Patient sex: M
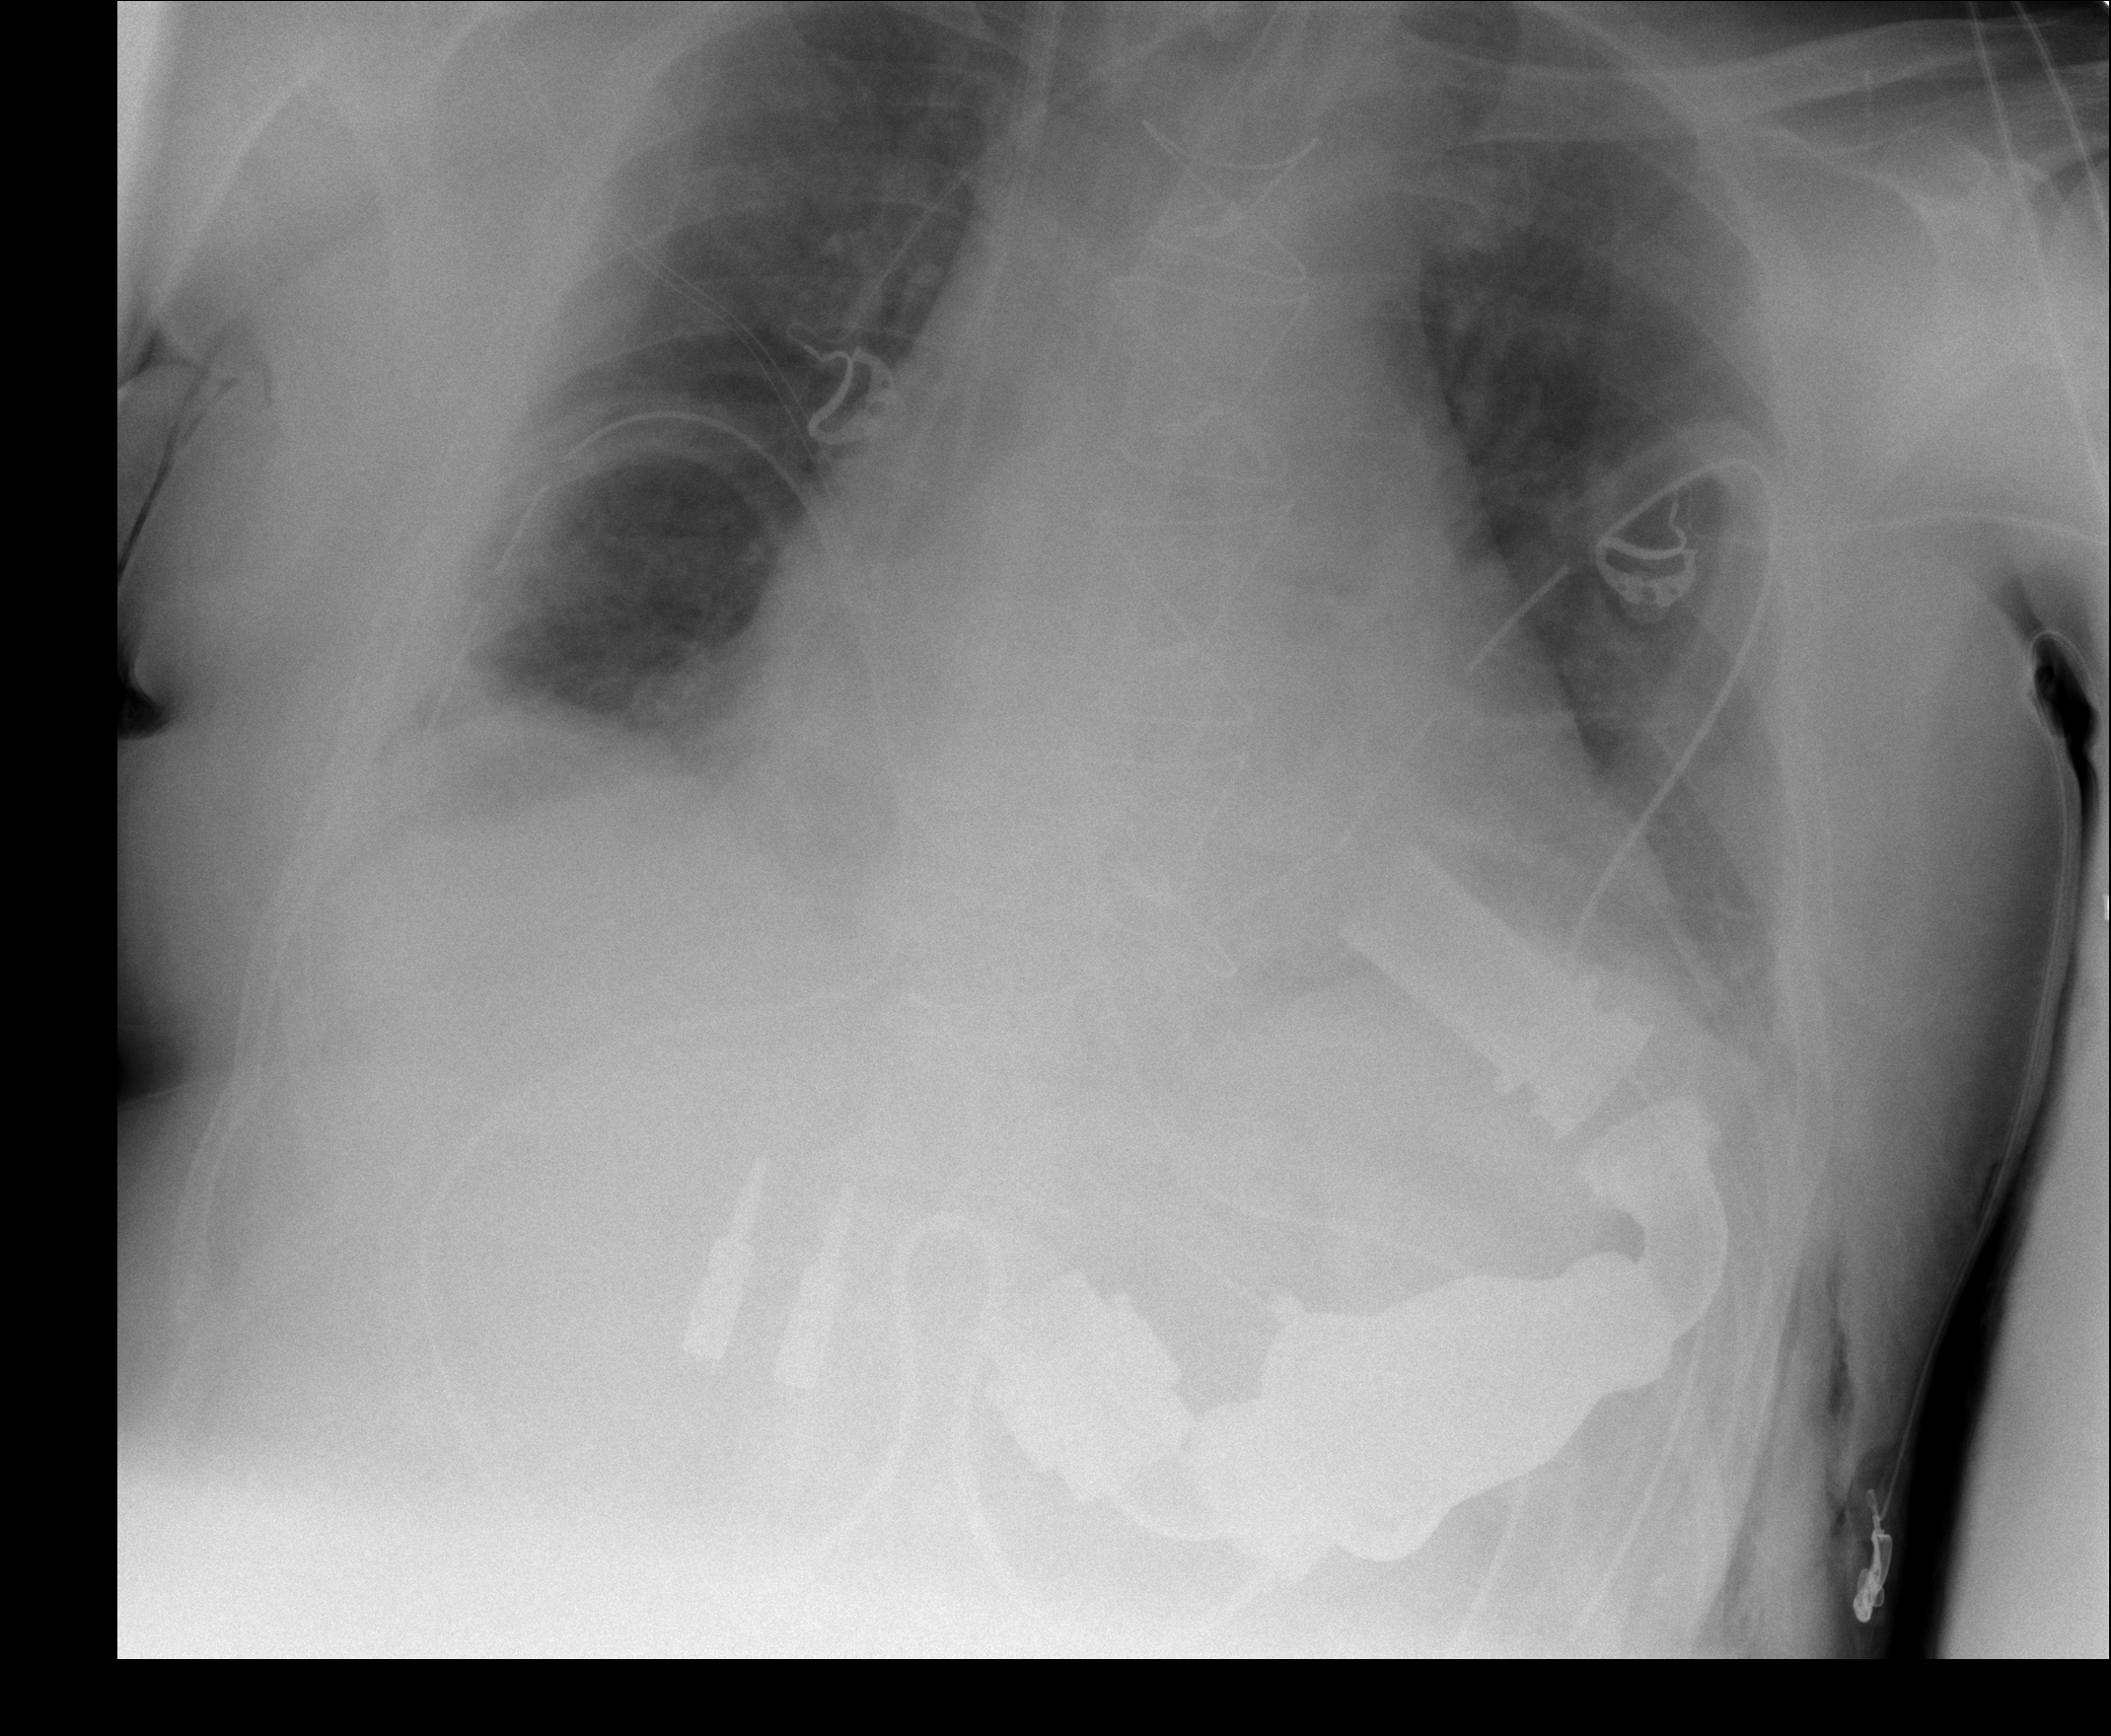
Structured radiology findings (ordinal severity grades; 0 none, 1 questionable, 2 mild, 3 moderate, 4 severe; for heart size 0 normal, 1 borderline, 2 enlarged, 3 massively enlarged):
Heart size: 2
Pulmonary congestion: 0
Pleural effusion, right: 2
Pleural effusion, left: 2
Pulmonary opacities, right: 0
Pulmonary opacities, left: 0
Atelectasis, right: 2
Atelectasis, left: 2